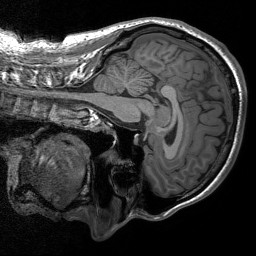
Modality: T1w
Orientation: sagittal
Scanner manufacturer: siemens
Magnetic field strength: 3 T
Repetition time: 1.76 s
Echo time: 0.0022 s